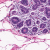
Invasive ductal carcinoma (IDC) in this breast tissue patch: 0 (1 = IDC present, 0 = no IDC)